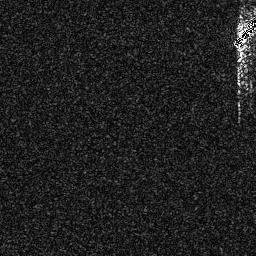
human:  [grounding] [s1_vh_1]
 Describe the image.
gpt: In the satellite image, there is  <ref>1 medium ship </ref> <box>[[90, 6, 99, 18, 0]]</box> located at top right.